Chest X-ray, AP view. Patient: 69 years old, sex M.
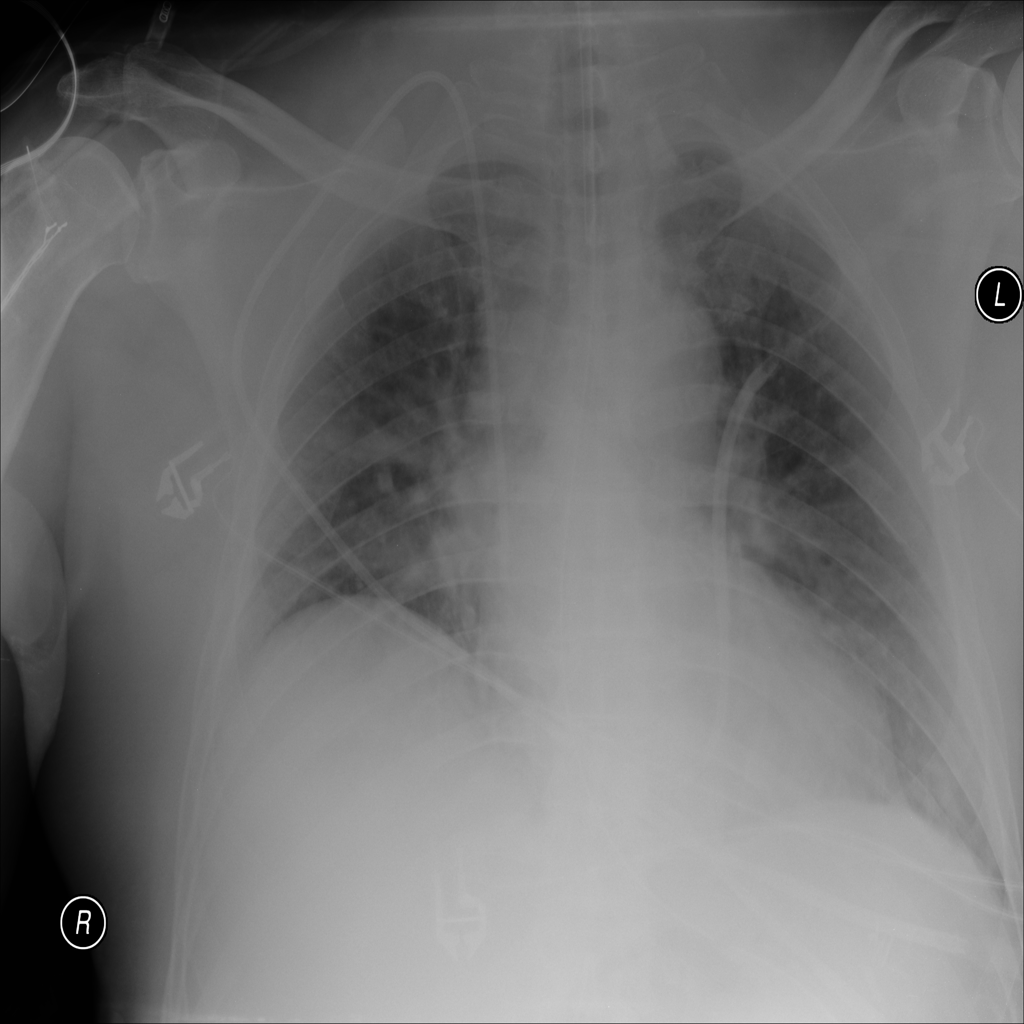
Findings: Edema